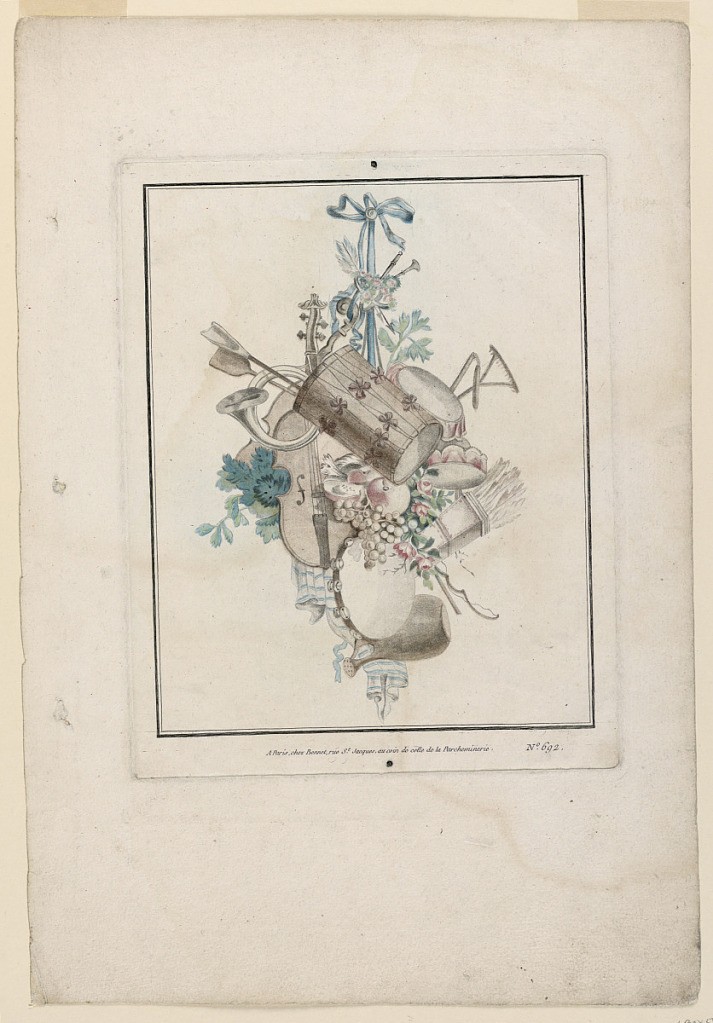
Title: Trophies
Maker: Louis-Marin Bonnet, French, 1736 - 1793
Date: ca. 1775
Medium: Pastel manner engraving in various colors on paper
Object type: Print
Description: Suspended from a nail and a bow knot. Framing lines. Bottom margins: "A Paris, chez Bonnet, rue St. Jacques, au coin de celle de la Parcheminerie No 692". Pastoral attributes. A quiver and arrows are included.